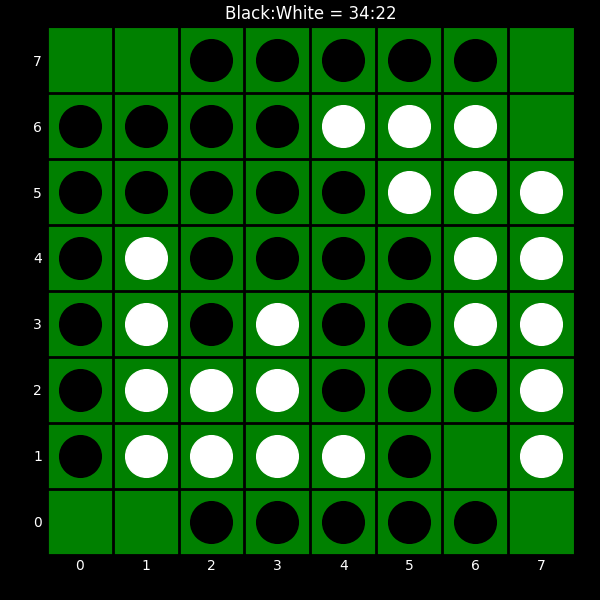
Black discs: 34
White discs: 22